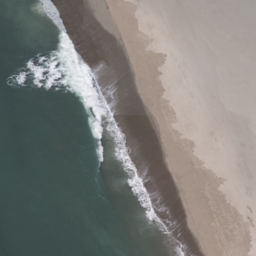
Label: beach